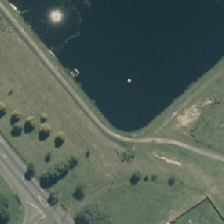
Land cover: lake_pond